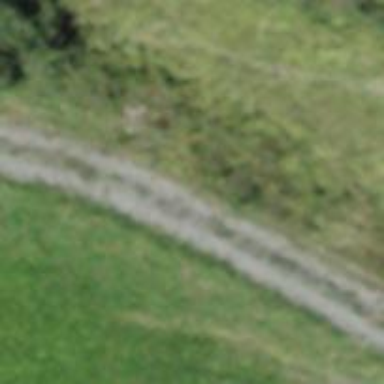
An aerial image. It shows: Grass track.